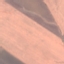
Label: AnnualCrop